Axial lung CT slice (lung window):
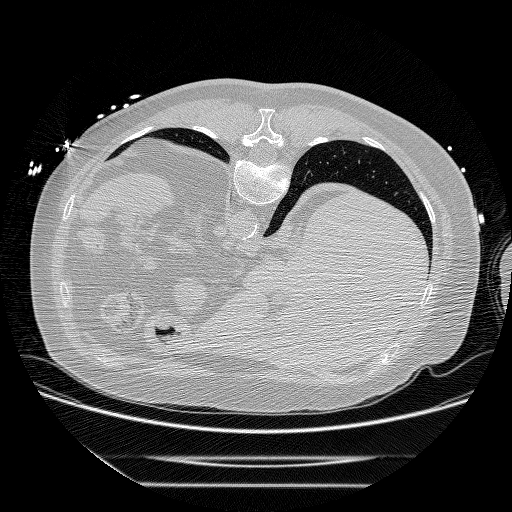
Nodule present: no